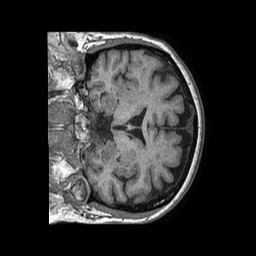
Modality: T1w
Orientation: coronal
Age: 55
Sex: female
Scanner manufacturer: philips
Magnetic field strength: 1.5 T
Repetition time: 0.007765 s
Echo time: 0.003607 s